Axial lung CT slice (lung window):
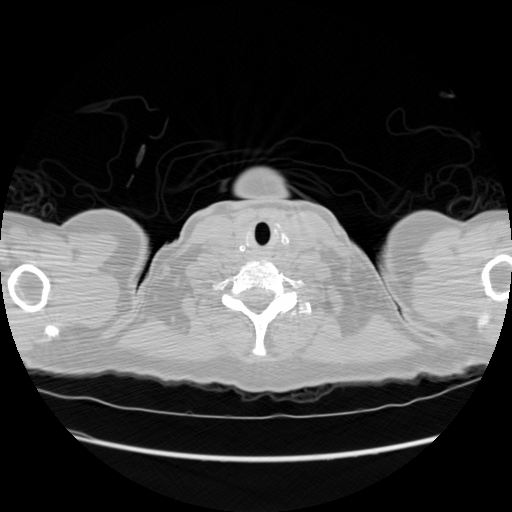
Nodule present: no